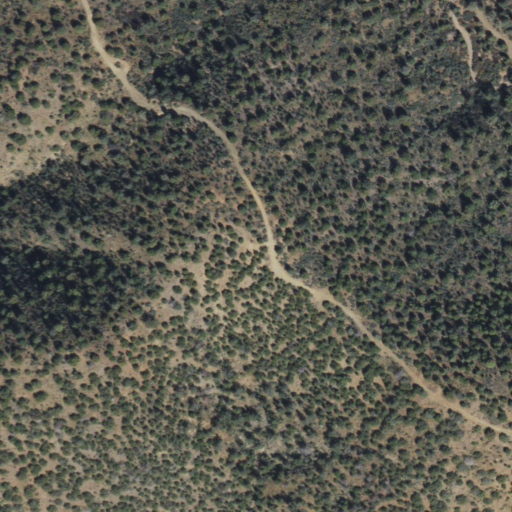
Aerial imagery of mountain in Arizona named Marysville Hill containing shrub and evergreen forest